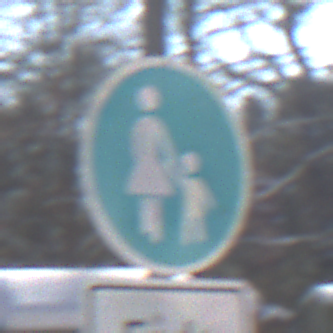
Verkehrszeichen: Gehweg
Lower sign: HinweisDurchVerbaleAngabe2
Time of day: MorningAfternoon
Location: Outdoor (Special)
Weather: Clear
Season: Winter
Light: Natural